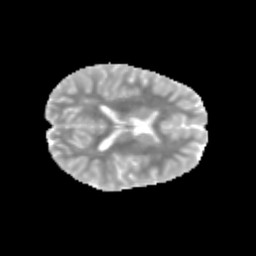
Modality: MD
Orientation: axial
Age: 11
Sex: female
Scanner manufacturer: siemens
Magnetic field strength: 3 T
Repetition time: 3.8 s
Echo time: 0.07 s